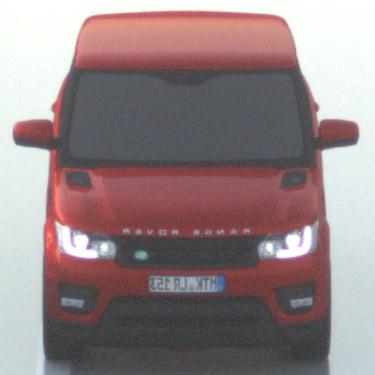
Make: Land Rover
Model: Range Rover Sport 5.0 V8 SC
Detailed model: Range Rover Sport (II)
Model produced from: 2013/09
Model produced until: 2015/07
Doors: 5
Color: red
Road condition: wet road
Daytime: sunrise or sunset
Contrast: low contrast